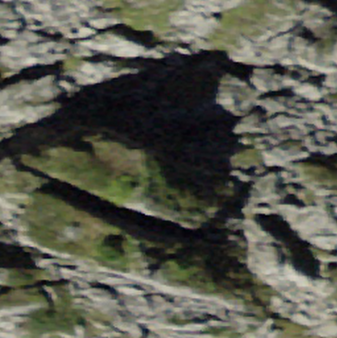
Label: bouldering_area